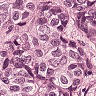
Metastatic tissue present: yes